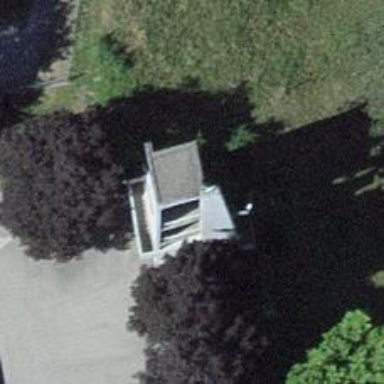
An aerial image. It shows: Building with ridge on the roof.